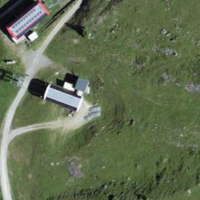
EUNIS habitat code: 23
Species observed at this site:
Campanula barbata